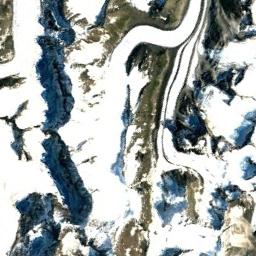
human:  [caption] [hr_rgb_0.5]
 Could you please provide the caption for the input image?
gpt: The snow berg is consist of bare land and white snow .

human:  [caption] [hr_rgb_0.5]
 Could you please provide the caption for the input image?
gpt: A snow-covered mountain covered in large areas .

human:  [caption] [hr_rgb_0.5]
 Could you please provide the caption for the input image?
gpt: The snowberg is covered with snow and ice and some U-shaped valleys are in the snowberg .

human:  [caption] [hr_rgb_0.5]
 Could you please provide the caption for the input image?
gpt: The snowberg is covered with snow .

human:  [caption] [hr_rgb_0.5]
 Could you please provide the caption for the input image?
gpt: There are much snow and some bare land on the snowberg .